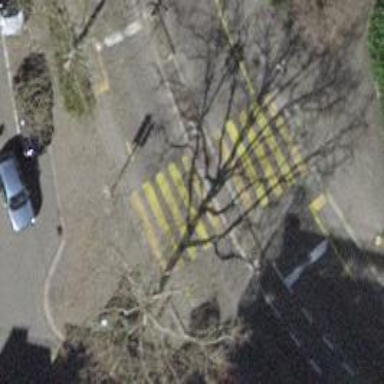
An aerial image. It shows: Road crossing with traffic signals and central island.